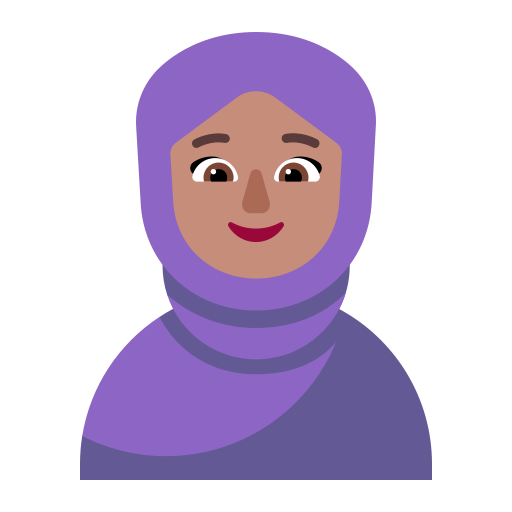
woman with headscarf flat